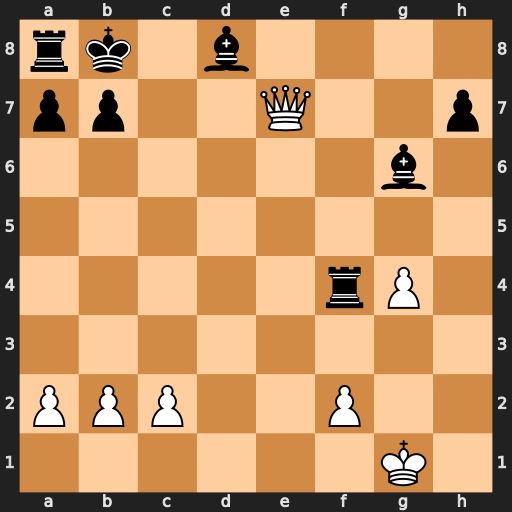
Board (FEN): rk1b4/pp2Q2p/6b1/8/5rP1/8/PPP2P2/6K1
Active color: w
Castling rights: -
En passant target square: -
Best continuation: Qxd8#